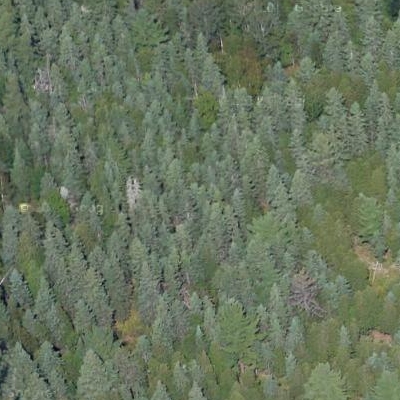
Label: Forest